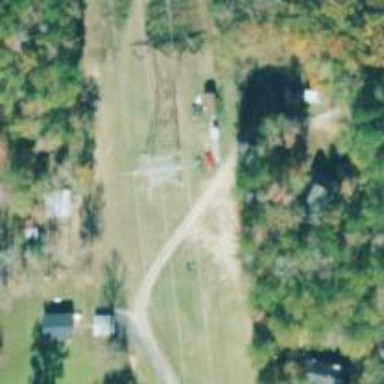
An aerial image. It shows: Lattice structure tower used for power distribution.